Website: ulta-beauty
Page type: cross-sells
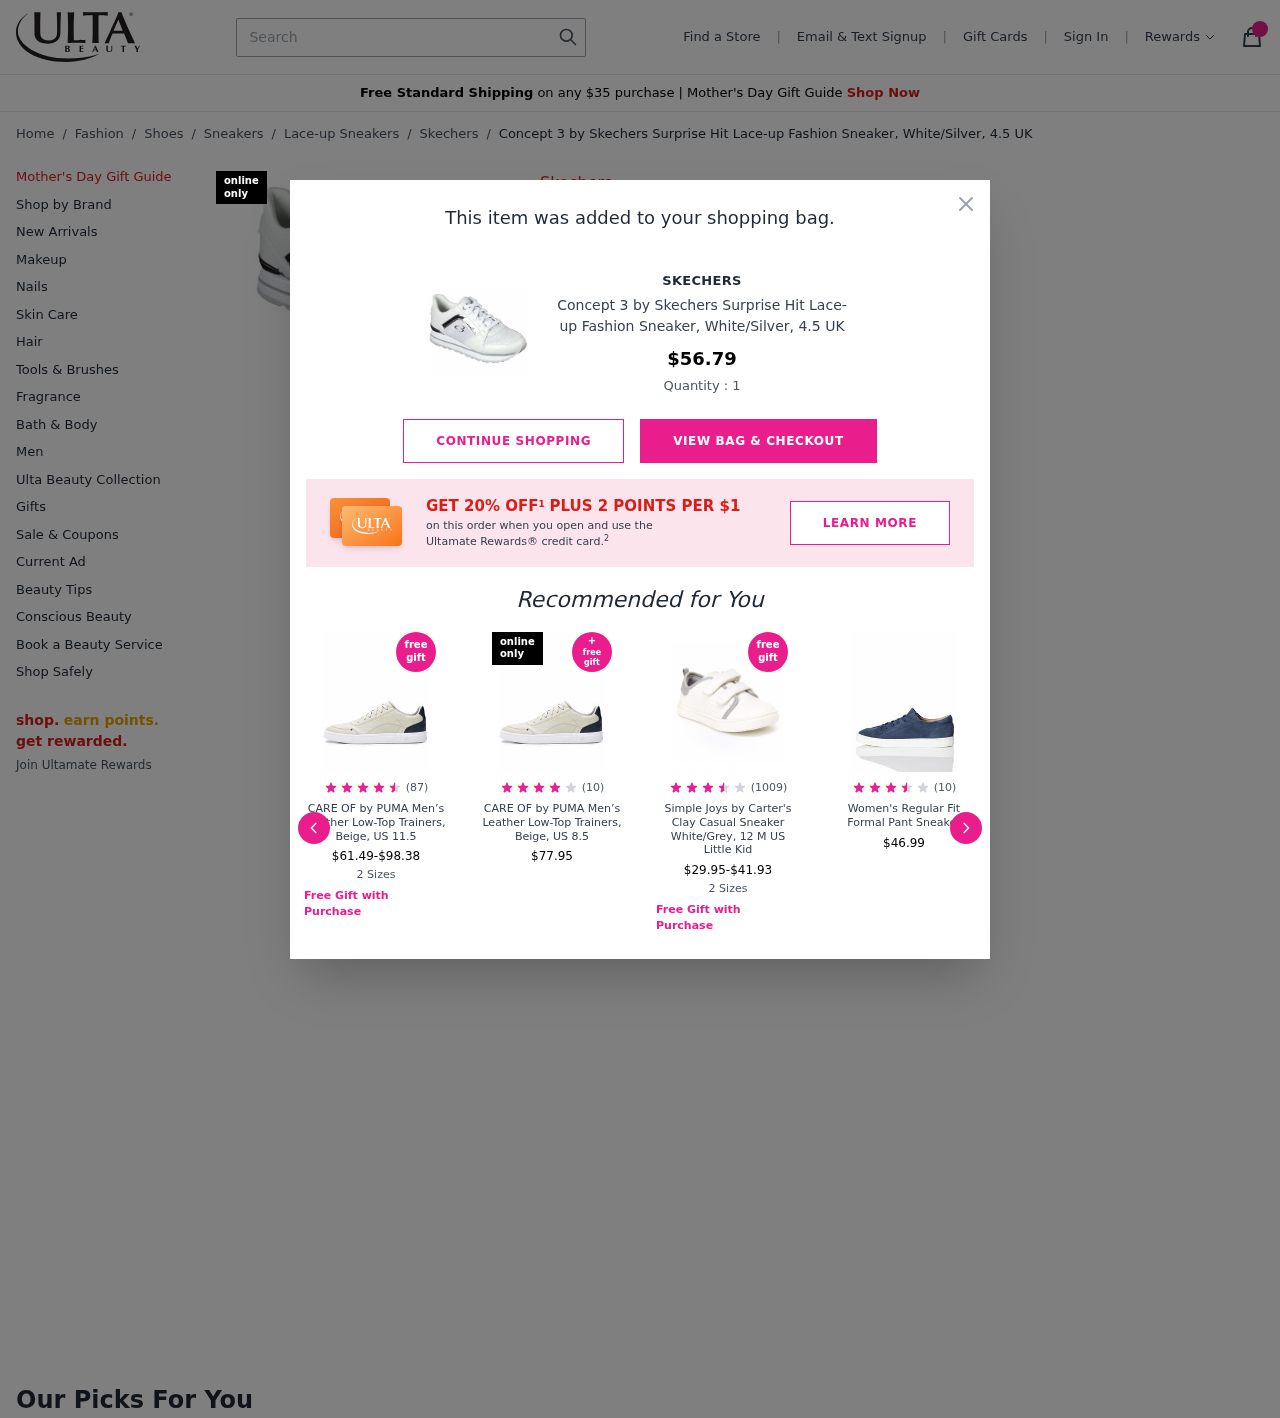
Product elements: key: PRODUCT1_BRAND
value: Skechers
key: PRODUCT1_BREADCRUMB
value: Fashion
Shoes
Sneakers
Lace-up Sneakers
Skechers
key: PRODUCT1_NAME
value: Concept 3 by Skechers Surprise Hit Lace-up Fashion Sneaker, White/Silver, 4.5 UK
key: PRODUCT1_QUANTITY
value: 1
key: PRODUCT2_NAME
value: CARE OF by PUMA Men’s Leather Low-Top Trainers, Beige, US 11.5
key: PRODUCT2_NUM_RATINGS
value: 87
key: PRODUCT2_PRICE
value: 61.49
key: PRODUCT2_RATING
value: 4.5
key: PRODUCT3_NAME
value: CARE OF by PUMA Men’s Leather Low-Top Trainers, Beige, US 8.5
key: PRODUCT3_NUM_RATINGS
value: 10
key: PRODUCT3_PRICE
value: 77.95
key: PRODUCT3_RATING
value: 4.3
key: PRODUCT4_NAME
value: Simple Joys by Carter's Clay Casual Sneaker White/Grey, 12 M US Little Kid
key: PRODUCT4_NUM_RATINGS
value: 1009
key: PRODUCT4_PRICE
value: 29.95
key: PRODUCT4_RATING
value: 3.5
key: PRODUCT5_NAME
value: Women's Regular Fit Formal Pant Sneaker
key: PRODUCT5_NUM_RATINGS
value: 10
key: PRODUCT5_PRICE
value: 46.99
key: PRODUCT5_RATING
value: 3.9
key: PRODUCT1_BRAND2
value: SKECHERS
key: PRODUCT1_NAME2
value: Concept 3 by Skechers Surprise Hit Lace-up Fashion Sneaker, White/Silver, 4.5 UK
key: PRODUCT1_PRICE2
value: $56.79
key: PRODUCT2_PRICE_MAX
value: -$98.38
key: PRODUCT4_PRICE_MAX
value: -$41.93
Search elements: key: HEADER_SEARCH
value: Search